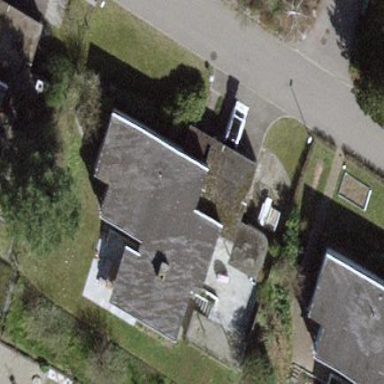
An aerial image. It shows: Building with flat roof.